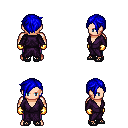
a pixel art fantasy rpg character, male body template, human, light skin, purple robe, magenta pants, blue pixie cut hairstyle, gold gloves, ghillies, four views (front, back, left, right), 2x2 character sprite sheet, small pixel art, hard edges, no anti-aliasing